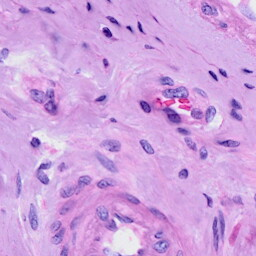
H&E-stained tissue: Cervix